Question: I have a solar system simulator I'm working on in Three.js where the sun has a PointLight at its center with an intensity of 2.5. This looks great while the planets are facing the sun, but the rest of the planet is completely dark. Is there any way I can add some kind of ambient light source that is less intense than the PointLight but bright enough to show some detail on the dark side of the planets?

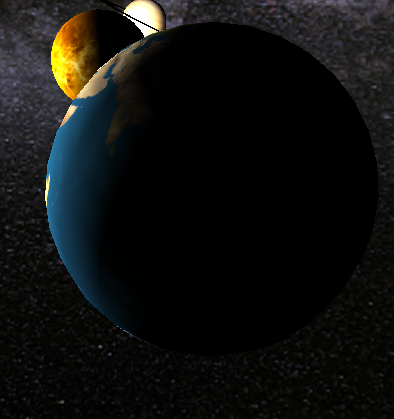
Answer: Ambient light with a low color value (in hex this is between '0x000000' to around '0x666666') lightens up in your scene:
'var ambientLight = new THREE.AmbientLight( 0x222222 );'
In Three.js there is also Hemisphere Light which works like Ambient but you can control the light from top the one coming from the bottom seperatly.
It is used to fake the reflection of light from the ground and adds a little more depth to your scene than just pure ambient light. See this demo for an example, also including a directional Light:
<URL>